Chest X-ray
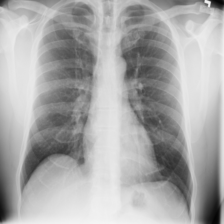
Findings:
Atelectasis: negative
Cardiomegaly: negative
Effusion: negative
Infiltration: negative
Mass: negative
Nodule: negative
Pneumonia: negative
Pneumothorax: negative
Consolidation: negative
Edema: negative
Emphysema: negative
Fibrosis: negative
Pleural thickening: negative
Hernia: negative